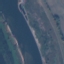
Land use / land cover: River